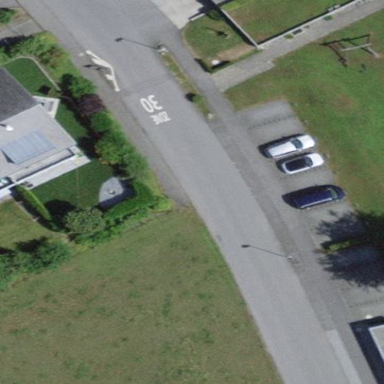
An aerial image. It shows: Street-side parking area.